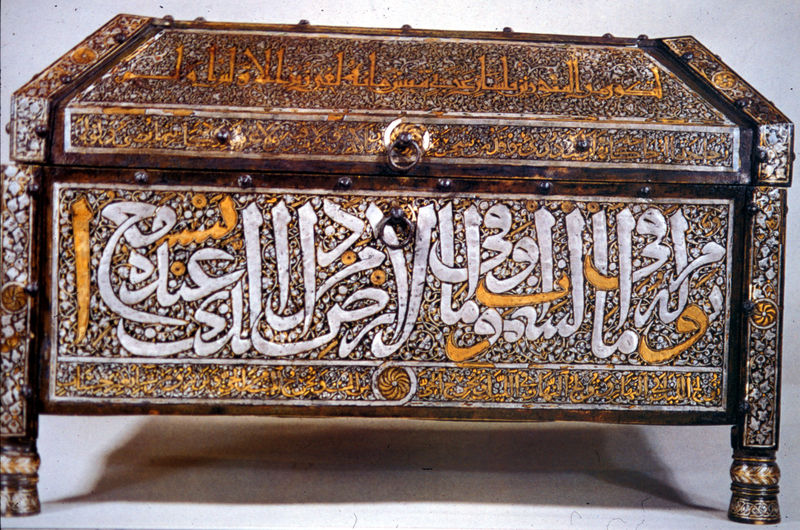
Titel: Kästchen
Institution: unbekannt
Schlagwörter: blau, fuß, schatten, weiß, gelb, blume, braun, holz, licht, orange, schwarz, schloss, muster, ornament, inkarnat, silber, gold, kreis, füße, japan, schrift, inschrift, floral, ornamente, verzierung, metall, bronze, nagel, nägel, schriftzeichen, knöpfe, nieten, ring, foto, fotografie, griff, eisen, truhe, deckel, eckig, ringe, orient, orientalisch, perlmutt, kupfer, text, buchstaben, kreise, kiste, schachtel, mosaik, einlegearbeit, intarsien, kasten, organisch, china, griffe, arabisch, beschlag, schatulle, bänder, schief, gegenstand, schildpatt, schrein, kästchen, arabien, islam, persien, arabesk, beschläge, vergoldung, elfenbein, alabaster, kalligraphie, inkrustation, muslimisch, islamisch, persisch, schtift, fatimidisch, kalligrafie, koran, blühte, schatztruhe, aufschriften, gewirtelt, muhamedanisch, patt, persine